Field crop: tomato
Growth stage: 1
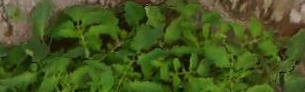
Species: tomato